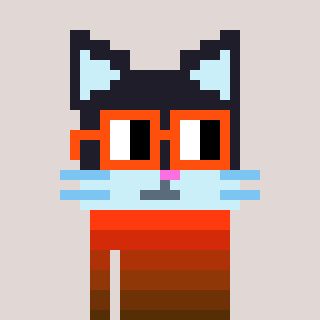
a pixel art character with square orange glasses, a cat-shaped head and a computerblue-colored body on a warm background